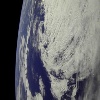
Label: cloud